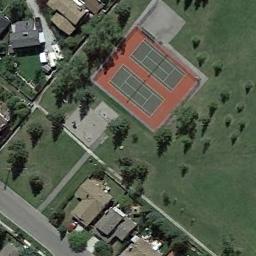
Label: tennis_court